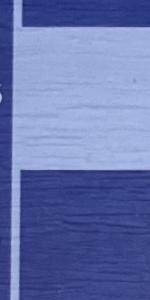
Label: Empty